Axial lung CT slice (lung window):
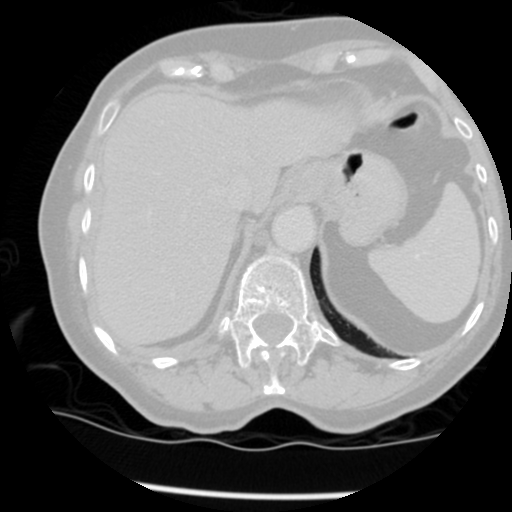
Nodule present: no